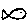
Label: fish